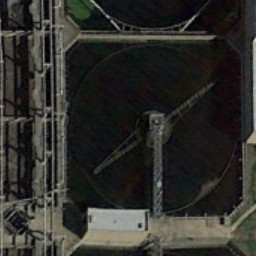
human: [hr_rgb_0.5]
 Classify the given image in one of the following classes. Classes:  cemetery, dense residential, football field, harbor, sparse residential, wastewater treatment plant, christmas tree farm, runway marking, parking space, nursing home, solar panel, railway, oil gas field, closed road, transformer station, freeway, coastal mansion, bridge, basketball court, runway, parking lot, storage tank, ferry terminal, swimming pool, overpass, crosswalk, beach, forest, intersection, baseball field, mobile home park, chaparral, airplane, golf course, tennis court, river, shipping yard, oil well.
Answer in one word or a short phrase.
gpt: wastewater treatment plant